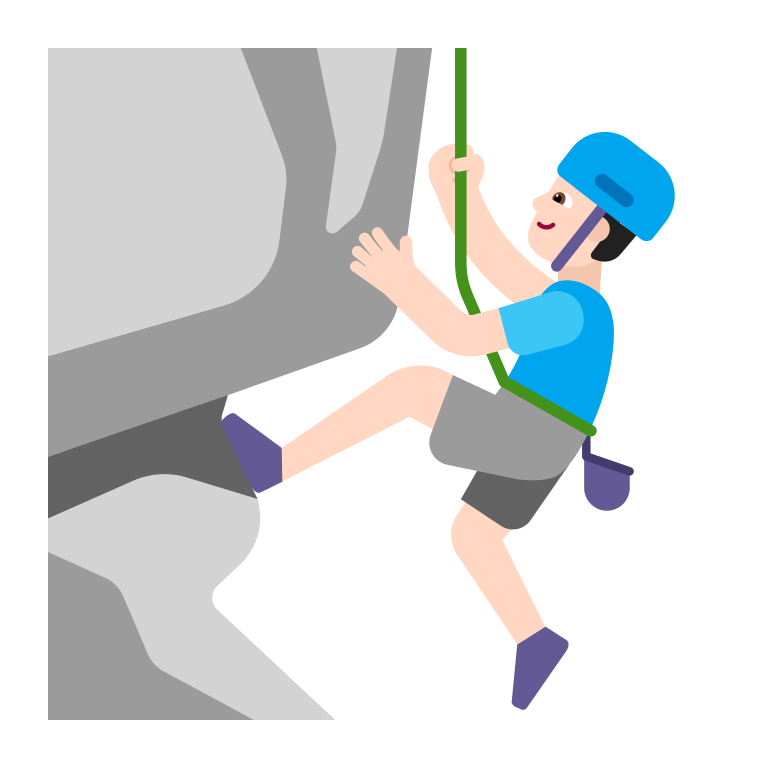
man climbing flat light